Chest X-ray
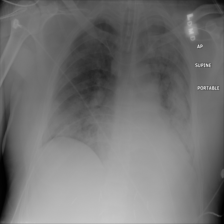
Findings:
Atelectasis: negative
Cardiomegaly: negative
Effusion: negative
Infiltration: positive
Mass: positive
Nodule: negative
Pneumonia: positive
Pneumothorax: negative
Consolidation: negative
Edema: positive
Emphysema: negative
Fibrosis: negative
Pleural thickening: negative
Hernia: negative